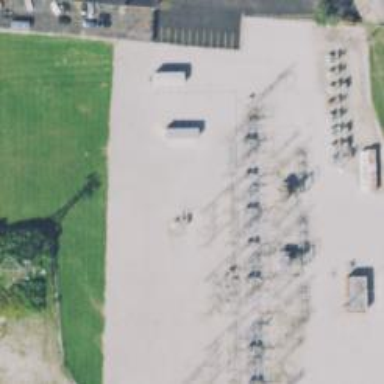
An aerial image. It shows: Switch used for power control.